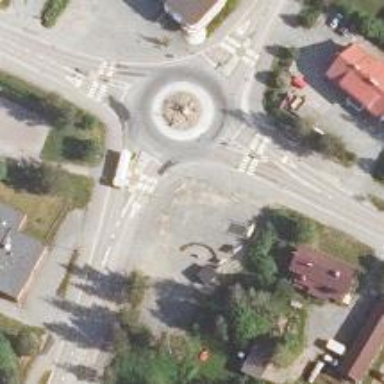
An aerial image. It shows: Secondary road with asphalt surface leading to roundabout junction.